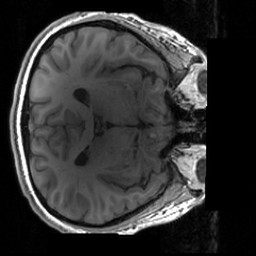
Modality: T1w
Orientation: axial
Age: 21
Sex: male
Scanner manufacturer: siemens
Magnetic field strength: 3 T
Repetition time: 1.63 s
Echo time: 0.00311 s